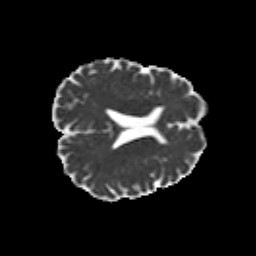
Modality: MD
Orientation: axial
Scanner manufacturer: siemens
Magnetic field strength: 3 T
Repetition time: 6.8 s
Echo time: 0.093 s